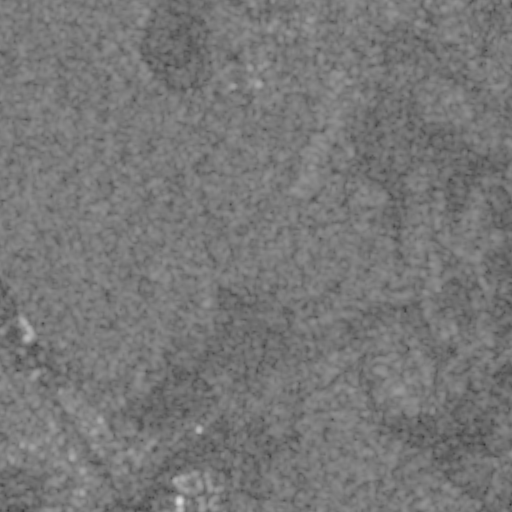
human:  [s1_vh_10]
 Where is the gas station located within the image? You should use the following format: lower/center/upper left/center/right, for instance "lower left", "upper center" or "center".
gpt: The gas station is located in the lower left of the image.
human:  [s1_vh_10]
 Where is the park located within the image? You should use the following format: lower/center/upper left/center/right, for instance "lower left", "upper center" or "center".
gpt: The park is located in the lower right of the image.
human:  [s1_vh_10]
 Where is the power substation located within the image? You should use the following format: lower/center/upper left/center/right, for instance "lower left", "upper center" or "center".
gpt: The power substation is located in the lower left of the image.
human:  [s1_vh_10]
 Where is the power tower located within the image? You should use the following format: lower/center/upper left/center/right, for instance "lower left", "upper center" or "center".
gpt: The power tower is located in the lower right of the image.
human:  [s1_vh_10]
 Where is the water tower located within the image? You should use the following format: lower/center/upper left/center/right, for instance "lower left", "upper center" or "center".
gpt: The water tower is located in the lower left of the image.
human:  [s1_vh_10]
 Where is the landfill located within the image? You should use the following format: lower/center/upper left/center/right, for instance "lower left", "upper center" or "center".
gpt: There is no landfill in the image.

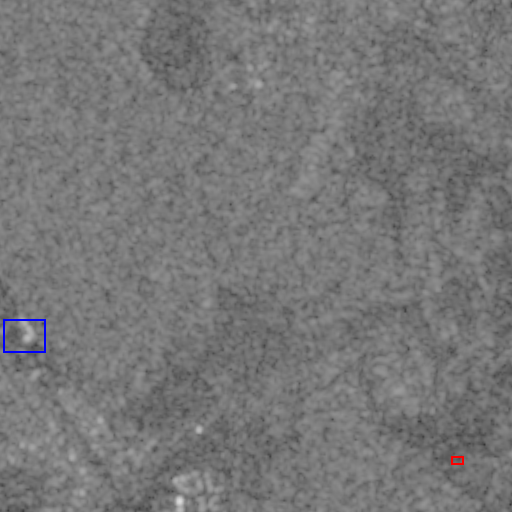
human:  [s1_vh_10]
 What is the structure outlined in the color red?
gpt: The structure outlined in red is a park.
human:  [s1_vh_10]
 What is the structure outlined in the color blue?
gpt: The structure outlined in blue is a parking lot.
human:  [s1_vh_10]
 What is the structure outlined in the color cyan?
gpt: There is no cyan outline.